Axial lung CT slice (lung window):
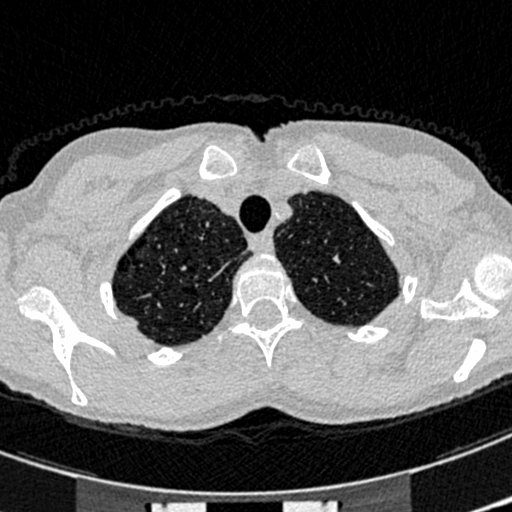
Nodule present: no